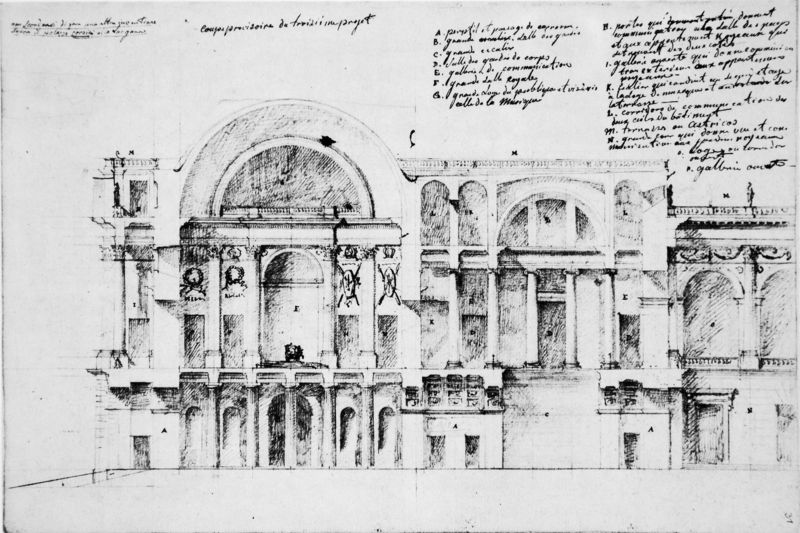
Titel: Residenz in München - Querschnitt Mitteltrakt drittes Projekt
Künstler: Carl von Fischer
Standort: München
Institution: Architektursammlung der Technischen Universität
Schlagwörter: flügel, fenster, grau, schwarz, skizze, säule, säulen, tür, zeichnung, gebäude, haus, schloss, alt, architektur, barock, kirche, prinzessin, renaissance, wald, balkon, schrift, ansicht, bogen, fassade, italien, türen, hof, figuren, rundbogen, kuppel, inschrift, seitenansicht, hoch, tor, bögen, nische, schild, arkade, gewölbe, palast, schnitt, schwarzweiss, schraffur, gross, text, schriften, beschriftung, entwurf, pinsel, architrav, arkaden, kapitelle, kathedrale, portal, tore, wappen, risalit, langschiff, portikus, rundbögen, romanik, etagen, geschosse, plan, achsen, ballustrade, tempel, dorisch, büsten, vorlagen, querschnitt, gothisch, bau, handschrift, beschreibung, legende, klassisch, basilika, aufriss, nischen, architekt, kriche, torbögen, thermenfenster, beschriftet, therme, achitektur, aufri?, barrock, blendwerk, bossen, dacht, hog, karl der große, kirchje, pfalzkapelle, scheinsäule, skultptur, säulenvorlagen, vorlagen säulenvorlagen, seitenriss, italienisch, schwarzweis, schraffiet, a, kollonande